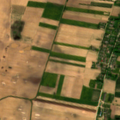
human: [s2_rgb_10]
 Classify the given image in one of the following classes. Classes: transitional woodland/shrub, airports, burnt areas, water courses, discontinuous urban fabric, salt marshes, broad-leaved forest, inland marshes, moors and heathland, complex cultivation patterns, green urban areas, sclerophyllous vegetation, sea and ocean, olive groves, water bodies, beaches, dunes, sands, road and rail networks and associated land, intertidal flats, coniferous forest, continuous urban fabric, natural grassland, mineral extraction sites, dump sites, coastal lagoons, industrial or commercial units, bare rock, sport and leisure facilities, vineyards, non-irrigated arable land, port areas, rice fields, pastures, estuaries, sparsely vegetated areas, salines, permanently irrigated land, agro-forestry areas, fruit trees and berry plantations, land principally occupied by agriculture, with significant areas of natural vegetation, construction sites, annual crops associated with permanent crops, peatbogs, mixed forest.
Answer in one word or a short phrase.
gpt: discontinuous urban fabric, non-irrigated arable land